Question: I just ran into an issue with fetch request templates created via the model editor in Xcode 4.6.2. I tried to change the setting in the Core Data inspector of a fetch request as in this picture:

However, the settings are not reflected when I load the template in code:
'''
NSFetchRequest *req = [self.managedObjectModel fetchRequestTemplateForName:@"itemIds"];
NSLog(@"Result type is %d", req.resultType);
'''
returns , a.k.a 'NSManagedObjectResultType'. Likewise, the other settings under don't seem to be loaded from the model when I get the template. I tried both 'fetchRequestTemplateForName:' and 'fetchRequestFromTemplateWithName:substitutionVariables:' but neither of them give the desired result. Is this a bug in Xcode/'NSManagedObjectModel' or am I doing something wrong?
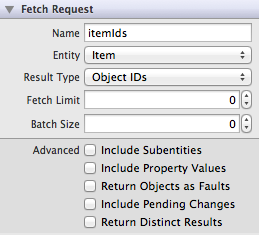
Answer: It's a bug in the managed object model compiler that comes with Xcode. It seems that in the right panel, only "Name" and "Entity" have any effect at all. What you're doing is correct, but the tool is broken.
The closest workaround is to change the result type in code. You can't modify the fetch request that you get from the model, but 'NSFetchRequest' conforms to 'NSCopying', so you could make a copy and modify that. That kind of sucks but it looks like the best option with the current tools.